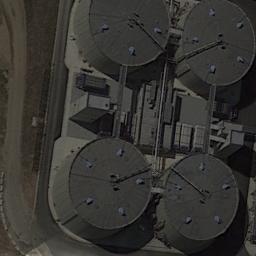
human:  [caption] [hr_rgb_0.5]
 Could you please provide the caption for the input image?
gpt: There are several neatly arranged large oil storage tanks in the factory .

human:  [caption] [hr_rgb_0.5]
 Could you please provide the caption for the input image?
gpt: There are four storage tanks of equal size .

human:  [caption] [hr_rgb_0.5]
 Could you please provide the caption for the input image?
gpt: There are four black storage tanks on the bare land .

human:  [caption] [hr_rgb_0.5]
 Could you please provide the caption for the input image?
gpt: There are two rows of storage tanks, One of which is larger than the others .

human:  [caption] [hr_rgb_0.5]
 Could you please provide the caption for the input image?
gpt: There are four black storage tanks of the same size .